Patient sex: F
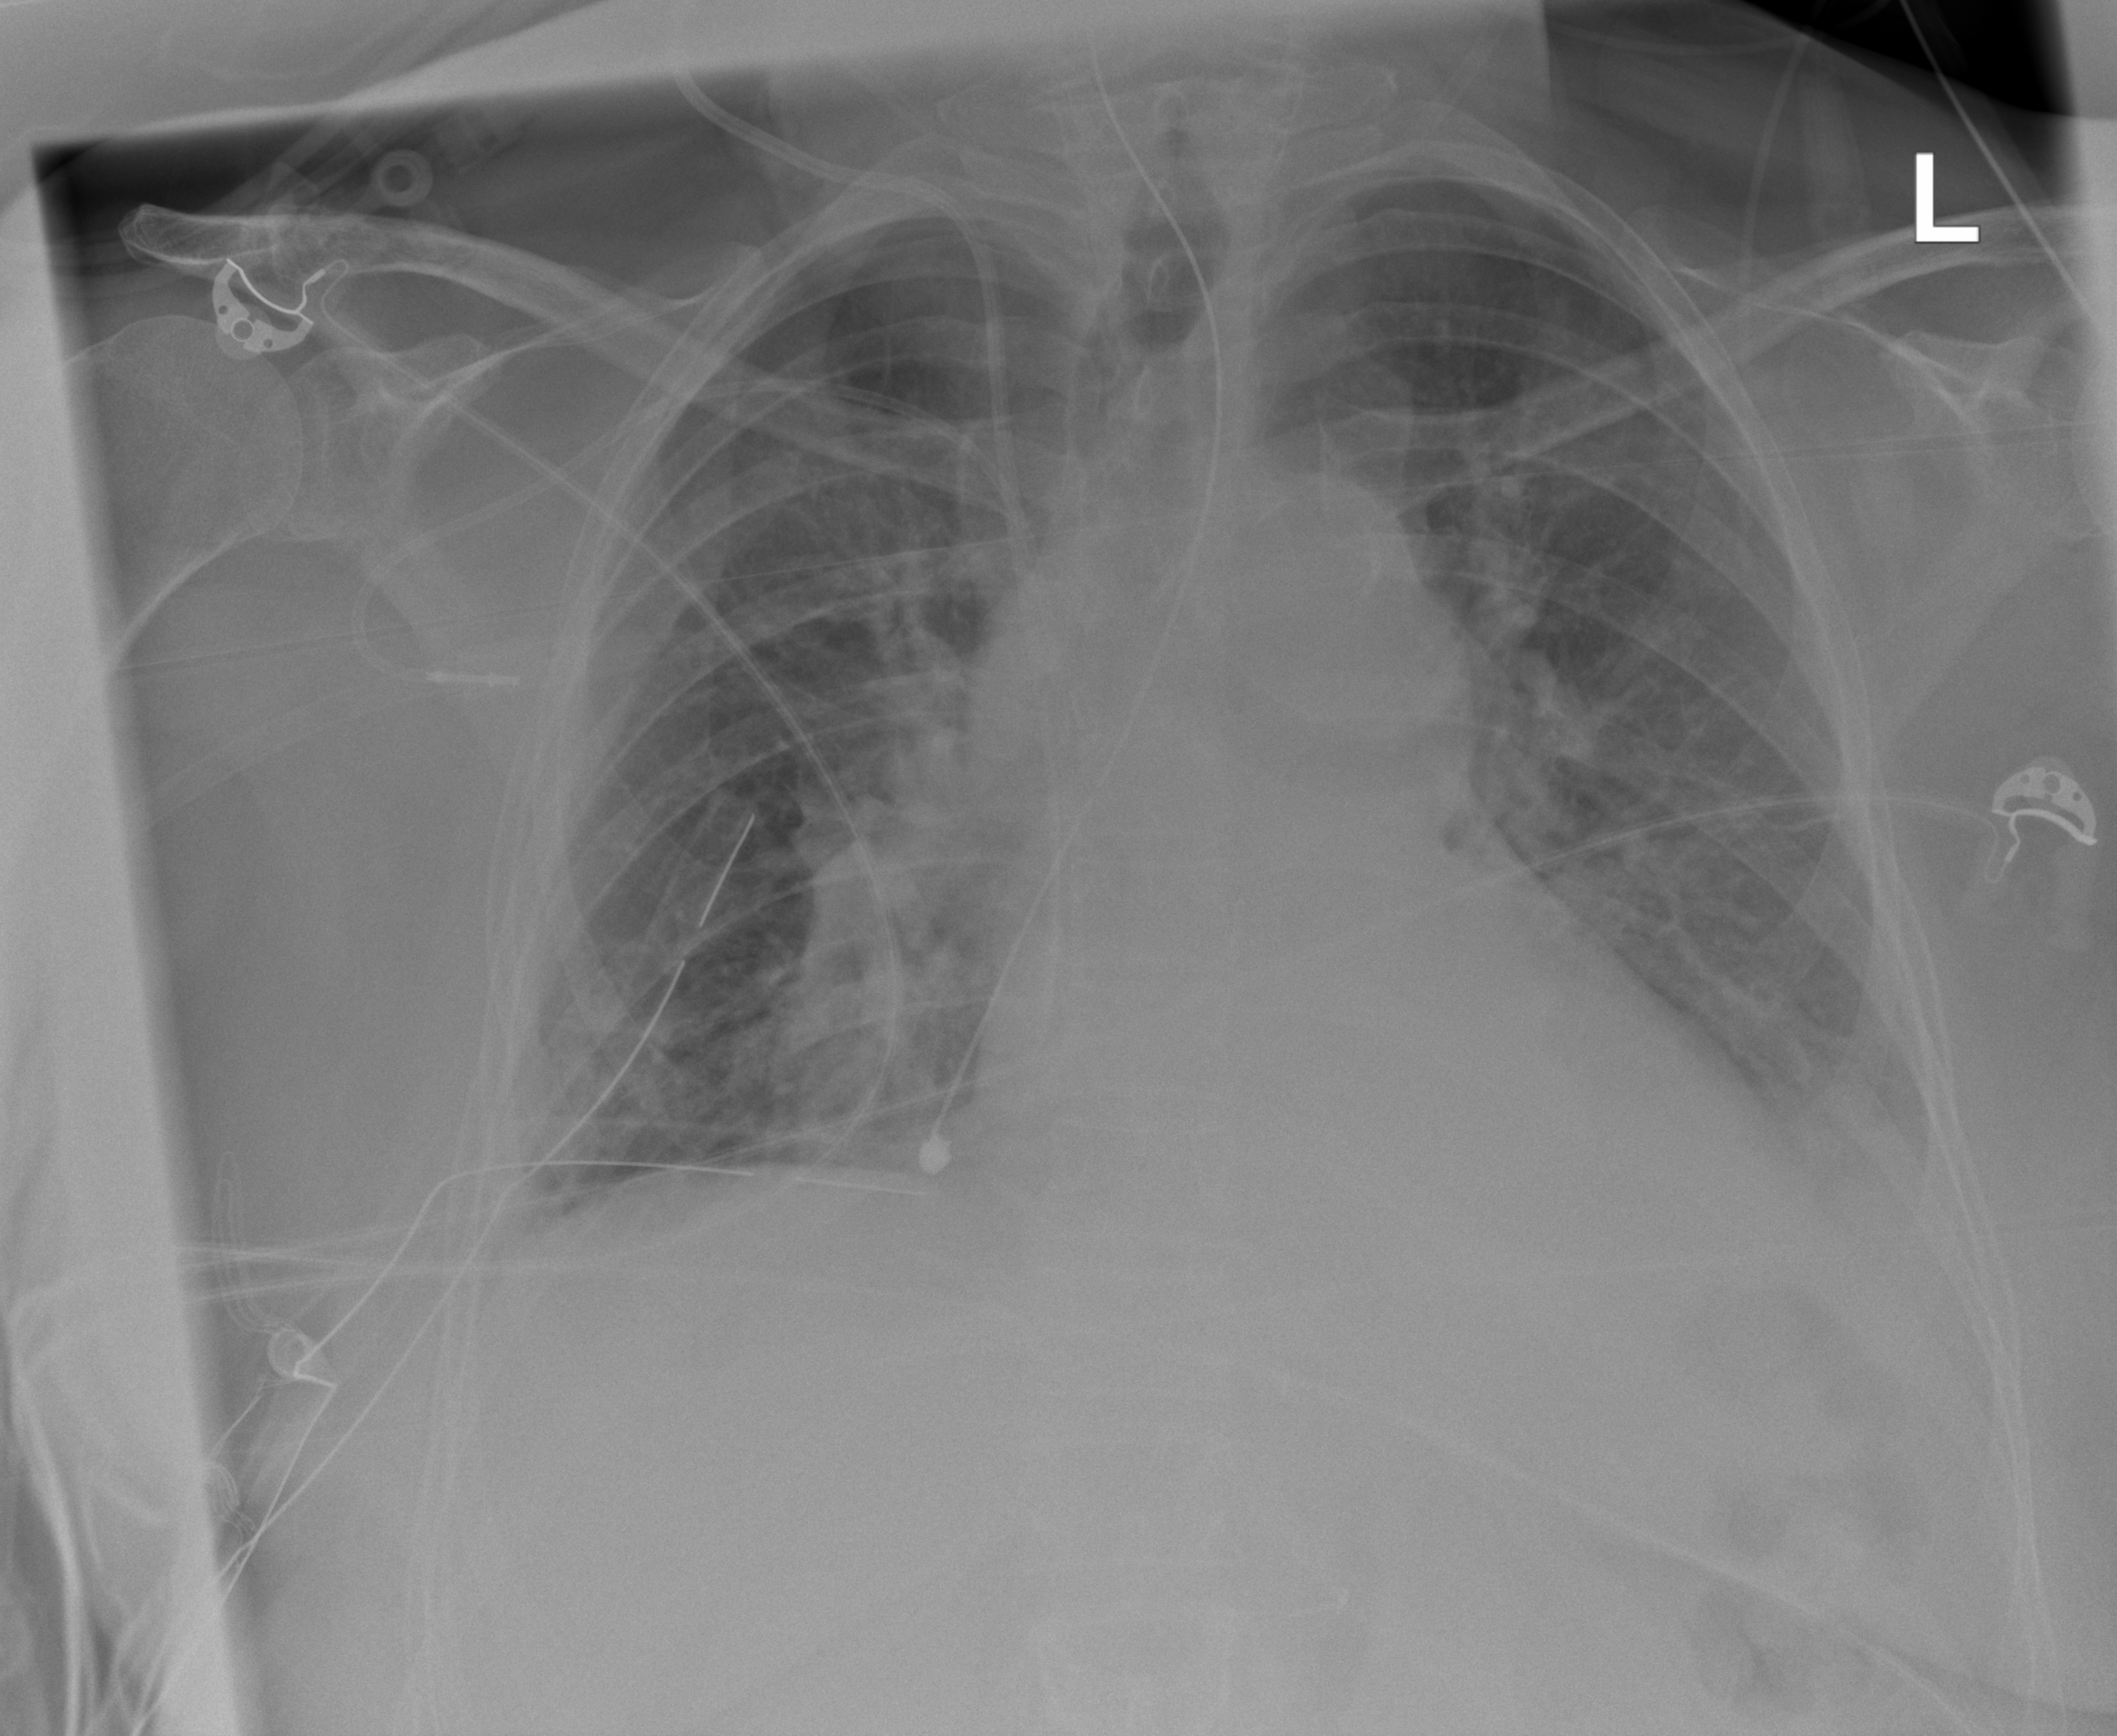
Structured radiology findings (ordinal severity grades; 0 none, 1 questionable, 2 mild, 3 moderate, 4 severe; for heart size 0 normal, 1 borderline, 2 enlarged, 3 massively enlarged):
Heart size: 0
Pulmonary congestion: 1
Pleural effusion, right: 0
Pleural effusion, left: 2
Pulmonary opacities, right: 1
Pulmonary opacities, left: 0
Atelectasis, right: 1
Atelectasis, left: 2